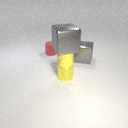
small red rubber cylinder behind small yellow metal cylinder